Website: lowes
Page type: payment
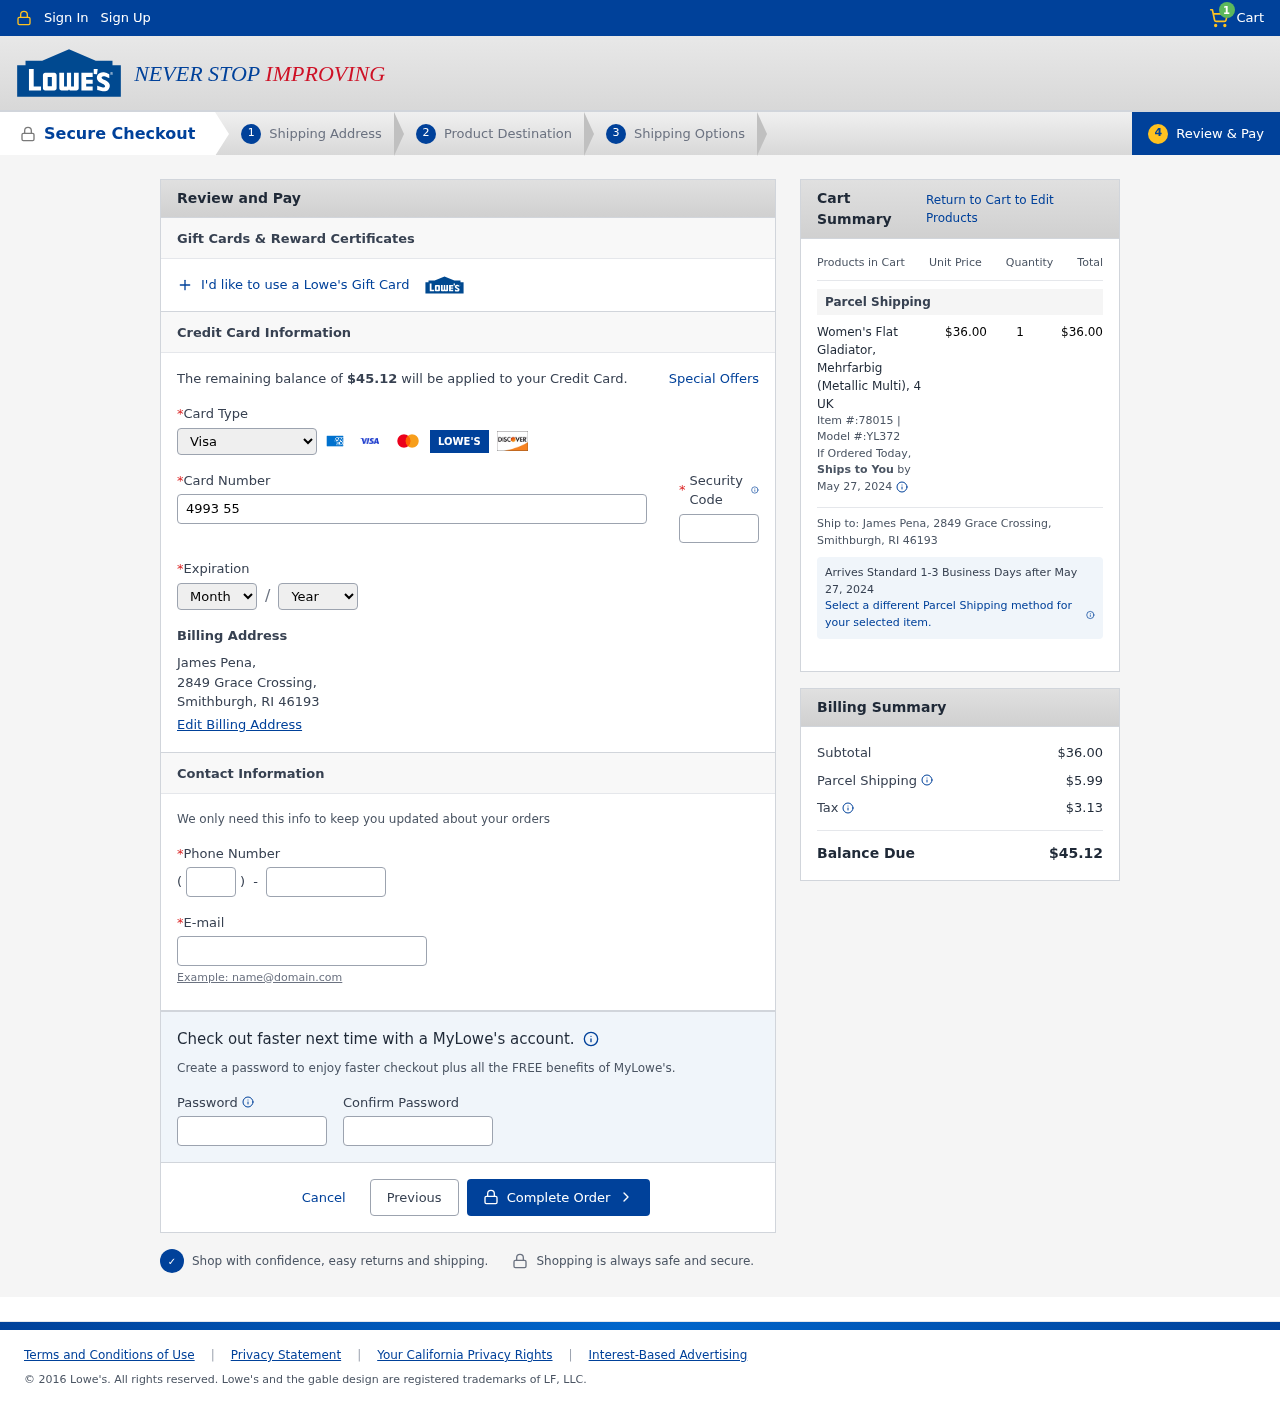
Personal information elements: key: PII_CARD_CVV
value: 255
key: PII_CARD_EXPIRY_MONTH
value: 10
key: PII_CARD_EXPIRY_YEAR
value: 27
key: PII_CARD_NUMBER
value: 4993 5587 7358 8031
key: PII_CARD_TYPE
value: Visa
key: PII_CITY_STATE_ZIP
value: Smithburgh, RI 46193
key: PII_EMAIL
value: jpena@gmail.com
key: PII_FULLNAME
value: James Pena,
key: PII_PHONE
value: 6686594384
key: PII_PHONE_AREA
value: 668
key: PII_STREET
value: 2849 Grace Crossing
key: PII_STREET
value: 2849 Grace Crossing,
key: PII_FULLNAME2
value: James Pena
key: PII_CITY
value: Smithburgh
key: PII_STATE_ABBR
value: RI
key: PII_POSTCODE
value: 46193
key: PII_POSTCODE_FULL
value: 46193
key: PII_CITY_STATE
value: Smithburgh, RI
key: PII_POSTCODE_NUMERIC
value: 46193
Product elements: key: PRODUCT1_NAME
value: Women's Flat Gladiator, Mehrfarbig (Metallic Multi), 4 UK
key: PRODUCT1_PRICE
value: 36
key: PRODUCT1_QUANTITY
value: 1
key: PRODUCT1_ITEM
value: Item #:78015
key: PRODUCT1_MODEL
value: Model #:YL372
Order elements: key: ORDER_NUM_ITEMS
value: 1
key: ORDER_TOTAL
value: $45.12
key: ORDER_SHIPPING_DATE
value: May 27, 2024
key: ORDER_SUBTOTAL
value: $36.00
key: ORDER_SHIPPING_DATE2
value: May 27, 2024
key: ORDER_SHIPPING_COST
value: $5.99
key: ORDER_TAX
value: $3.13